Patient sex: F
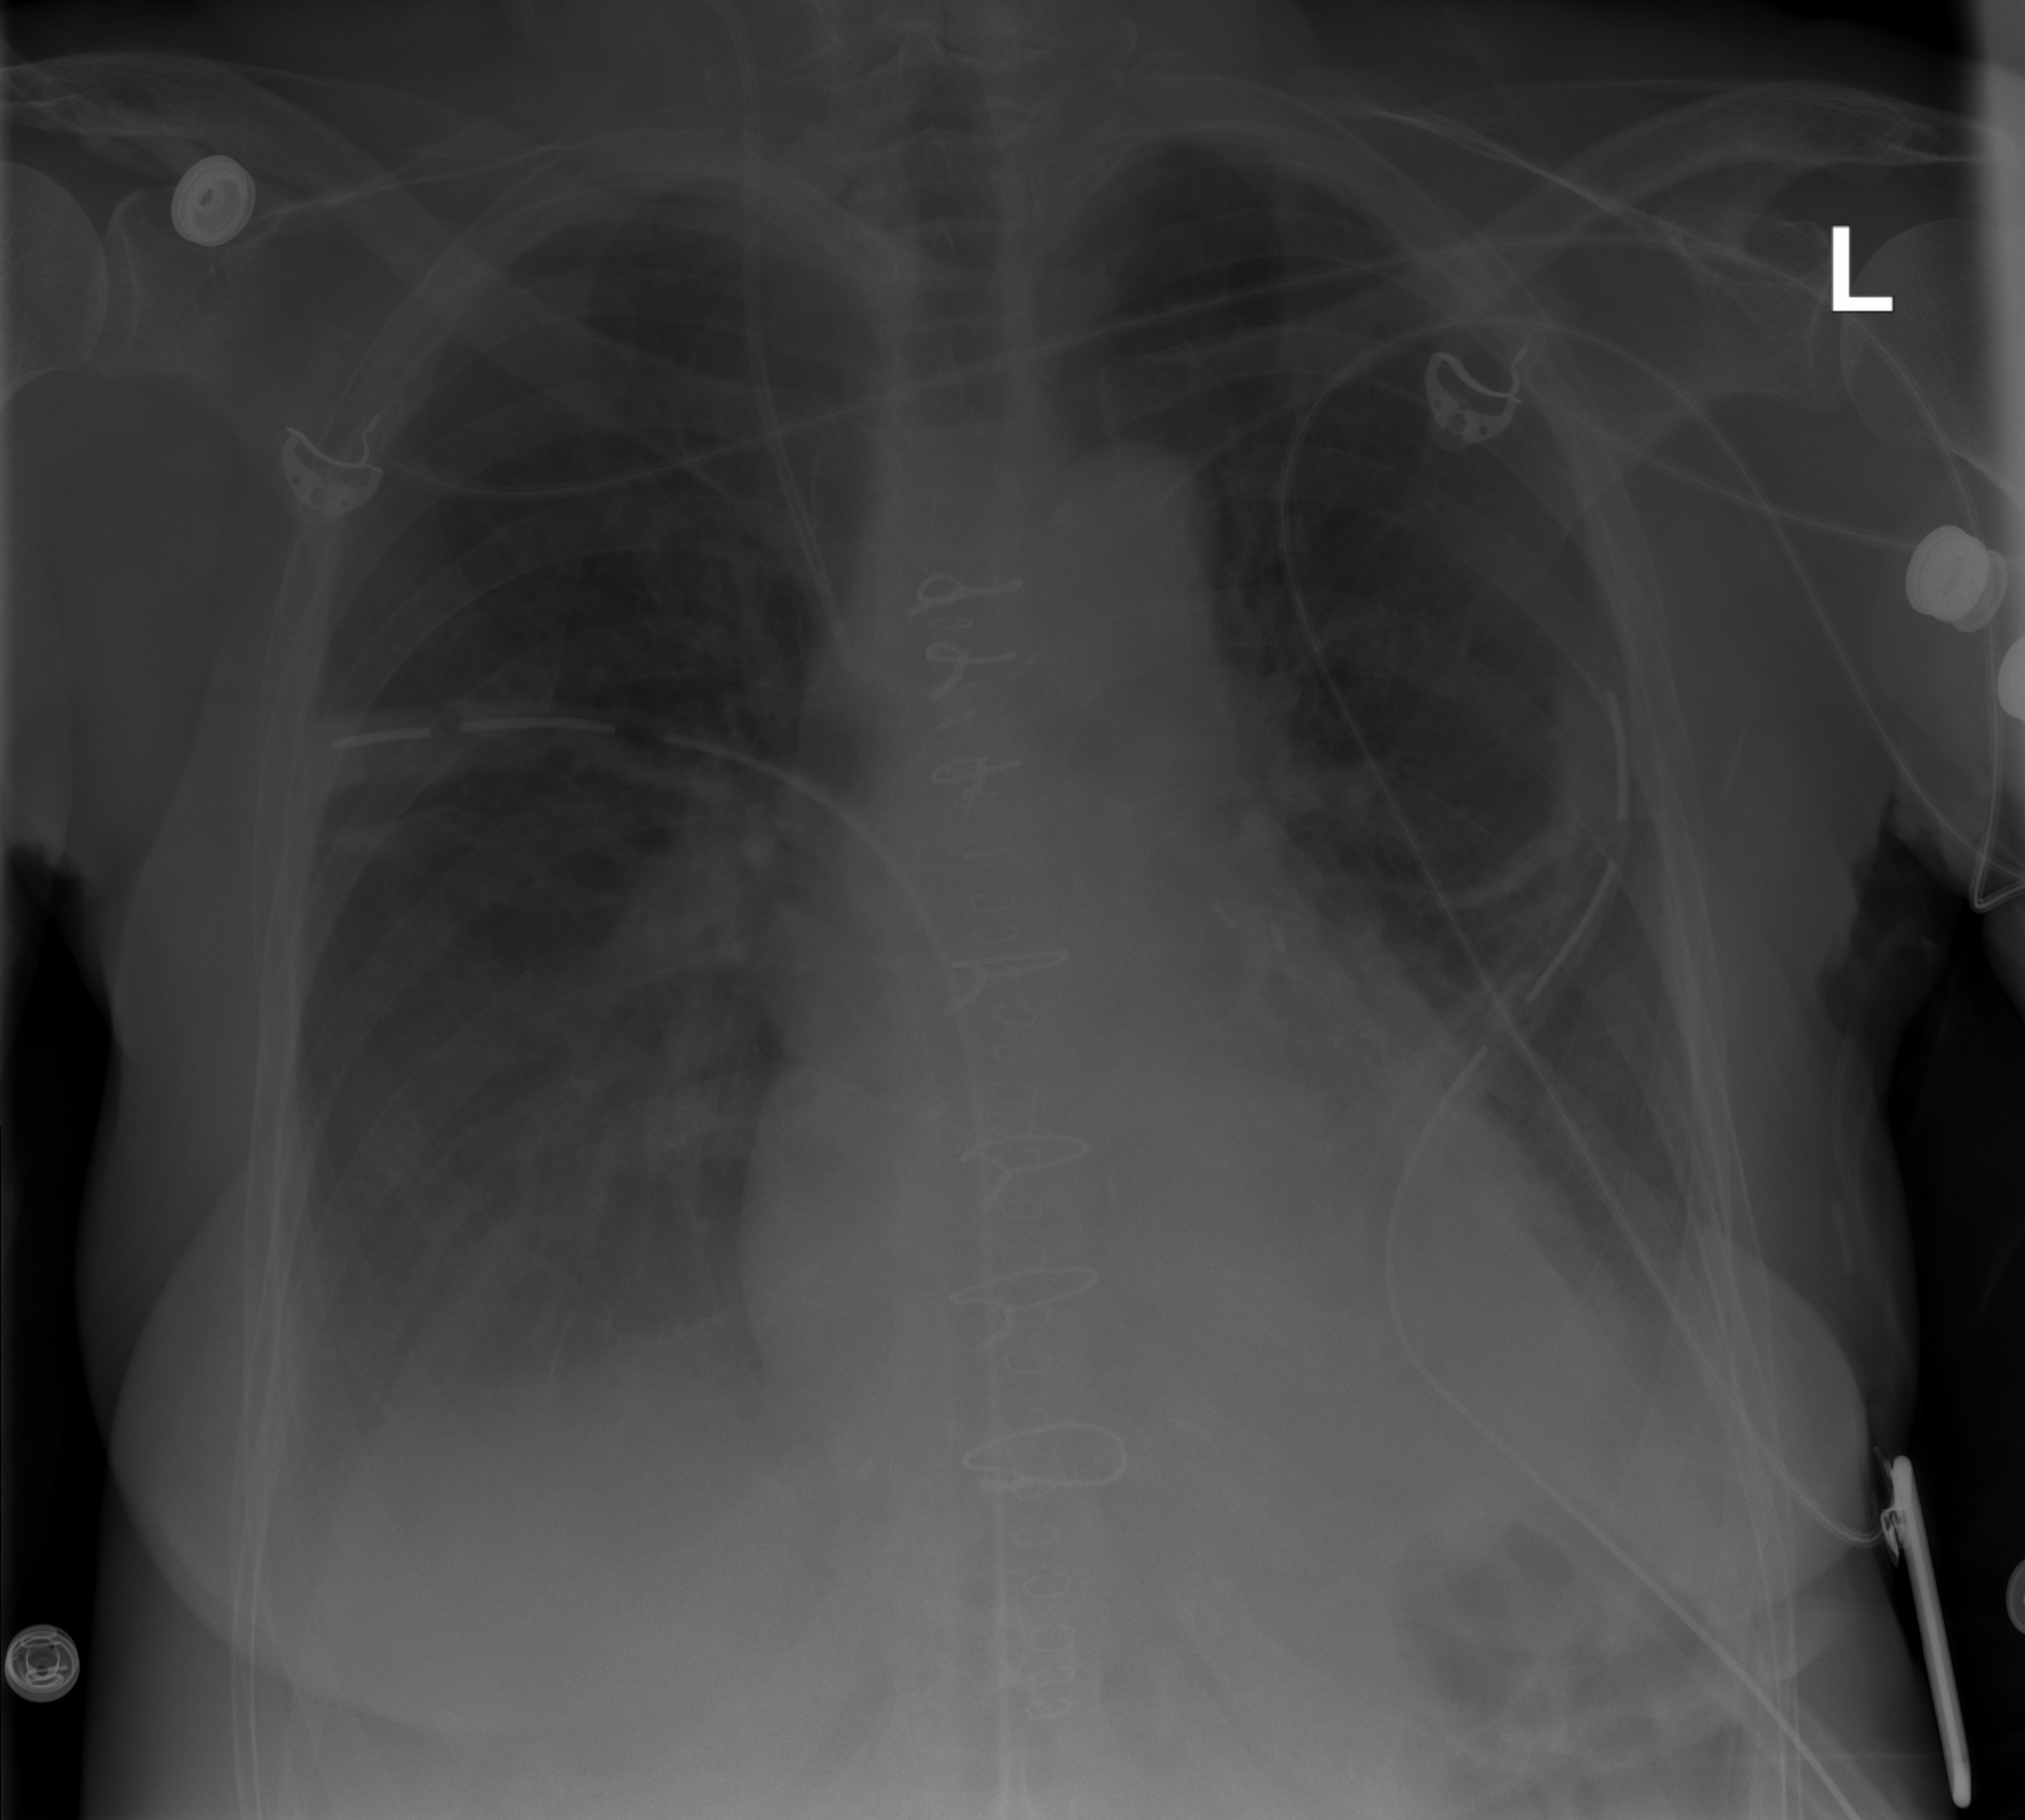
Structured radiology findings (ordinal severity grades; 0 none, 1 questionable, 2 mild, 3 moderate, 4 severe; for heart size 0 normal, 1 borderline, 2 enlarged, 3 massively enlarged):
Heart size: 1
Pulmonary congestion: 0
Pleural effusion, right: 1
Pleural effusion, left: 1
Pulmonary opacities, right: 0
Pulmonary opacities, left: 0
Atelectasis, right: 2
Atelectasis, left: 2